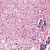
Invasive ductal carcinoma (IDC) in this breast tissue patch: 1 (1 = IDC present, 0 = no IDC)